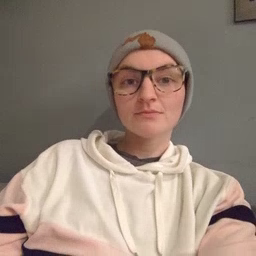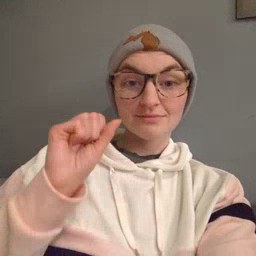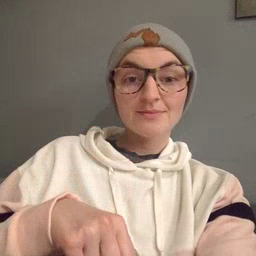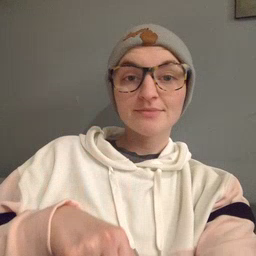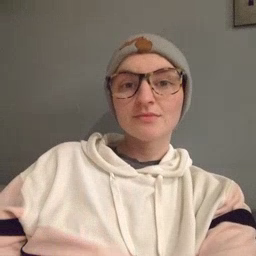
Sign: can